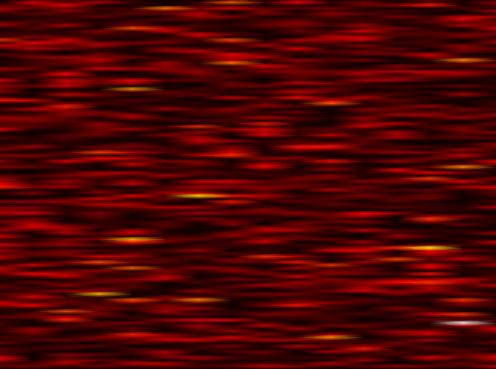
Label: FBMC